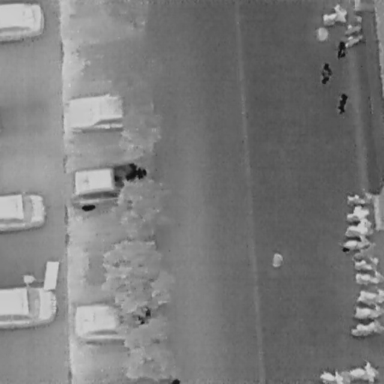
There are six Cars in the infrared image.